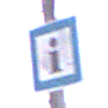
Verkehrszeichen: Informationsstelle
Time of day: Midday
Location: Outdoor (Nature)
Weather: Overcast
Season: Autumn
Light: Natural